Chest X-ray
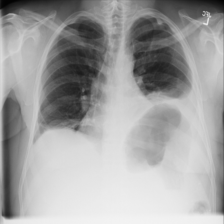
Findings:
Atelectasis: positive
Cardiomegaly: negative
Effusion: positive
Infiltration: negative
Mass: negative
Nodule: negative
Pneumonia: negative
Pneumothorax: negative
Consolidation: negative
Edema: negative
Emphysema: negative
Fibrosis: negative
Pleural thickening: negative
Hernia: negative